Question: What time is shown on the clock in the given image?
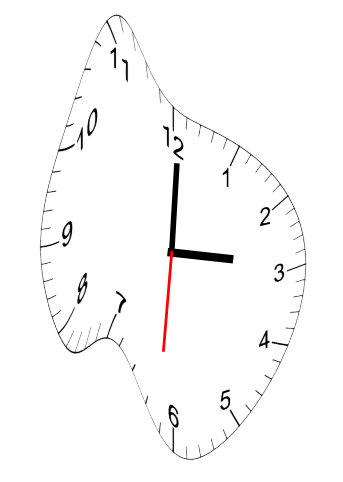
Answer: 03:00:31